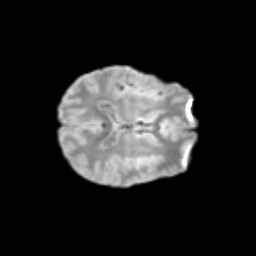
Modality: T2w
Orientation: axial
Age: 11
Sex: female
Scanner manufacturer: siemens
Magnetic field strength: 3 T
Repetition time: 3.8 s
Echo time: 0.07 s